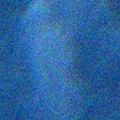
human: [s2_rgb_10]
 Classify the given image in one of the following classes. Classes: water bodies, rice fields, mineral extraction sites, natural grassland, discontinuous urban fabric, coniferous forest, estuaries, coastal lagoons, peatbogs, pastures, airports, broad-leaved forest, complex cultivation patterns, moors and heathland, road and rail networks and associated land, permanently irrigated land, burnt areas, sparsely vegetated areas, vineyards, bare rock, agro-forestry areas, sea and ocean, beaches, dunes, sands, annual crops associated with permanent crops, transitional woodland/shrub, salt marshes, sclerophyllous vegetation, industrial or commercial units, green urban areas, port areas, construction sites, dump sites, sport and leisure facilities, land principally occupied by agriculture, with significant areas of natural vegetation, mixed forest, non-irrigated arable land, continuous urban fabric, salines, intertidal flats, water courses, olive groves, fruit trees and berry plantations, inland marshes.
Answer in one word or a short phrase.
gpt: sea and ocean